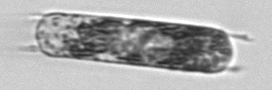
Label: Hemiaulus